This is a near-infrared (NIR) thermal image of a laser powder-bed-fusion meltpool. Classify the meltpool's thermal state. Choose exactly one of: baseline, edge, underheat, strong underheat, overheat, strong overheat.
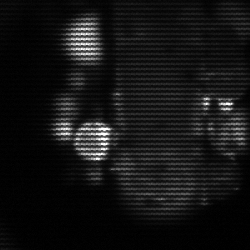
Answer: strong underheat